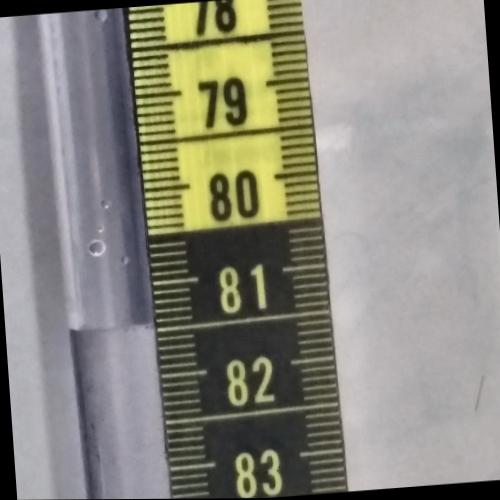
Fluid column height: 81.4 cm